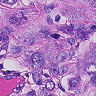
Metastatic tissue present: yes